Question: I found that to select limited number of elements from the database '$x' I can use
'''
$sql="SELECT * FROM user ORDER BY id LIMIT $x";
'''
so if $x=10 this query will retrieve the first 10 elements from the database.
But how can I retrieve the nth '$x' elements?
For example, if '$n=5' and '$x=20' I want to retrieve 20 elements so that the 20 elements be the 5th 20 elements from the database , for this example to be the elements from 80 - 100 in the database whatever was their ID.

How can I do that?
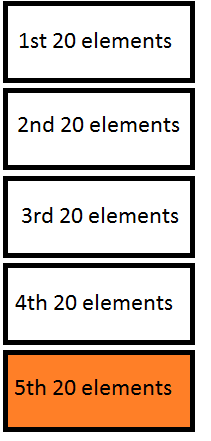
Answer: '''
<?php
$entriesPerPage = 20; // Amount of results shown per page
$activePage = 5; // The active page
$offset = ($activePage - 1) * $entriesPerPage;
$sql = "SELECT * FROM 'user' ORDER BY 'id' LIMIT $offset, $entriesPerPage";
// ...
?>
'''